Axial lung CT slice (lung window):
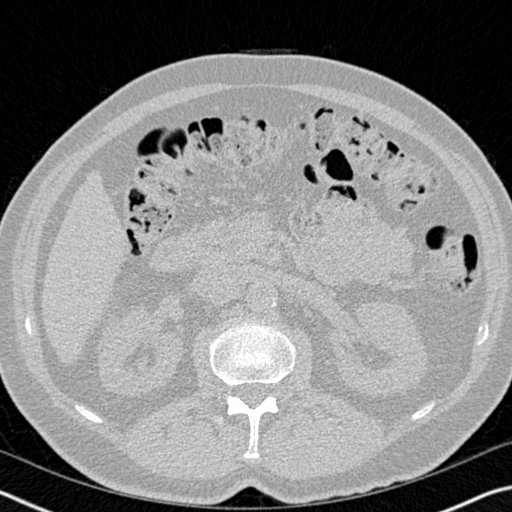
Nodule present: no